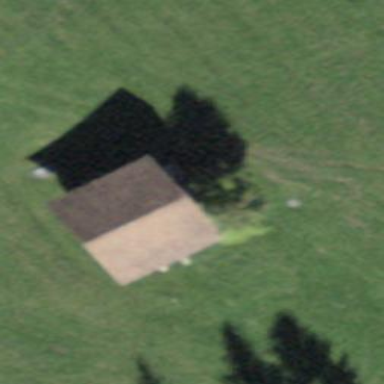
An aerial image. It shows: Rural barn.